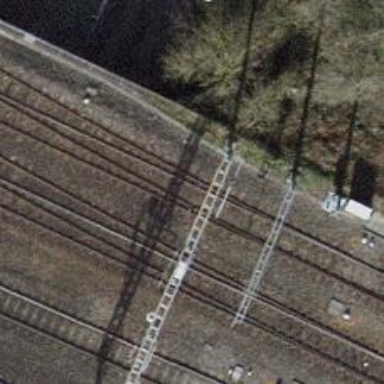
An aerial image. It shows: Railway bridge with one track and electrified contact line. It serves as siding.